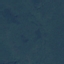
Land use / land cover: Forest